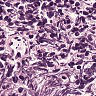
Metastatic tissue present: no